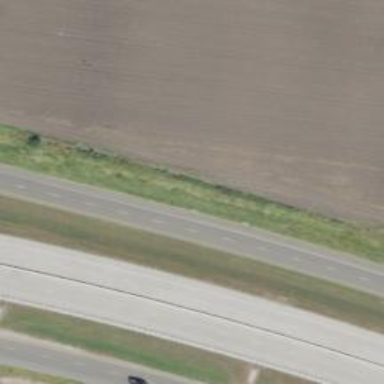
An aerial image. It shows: Tertiary road with frontage road.